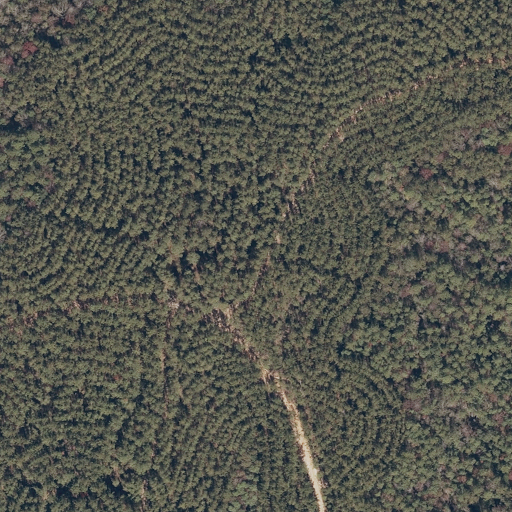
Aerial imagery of mountain in Mississippi named Carrol Hill containing evergreen forest, open development, and woody wetlands